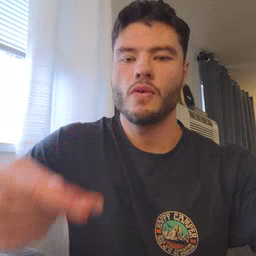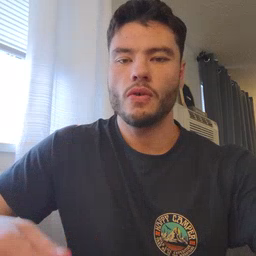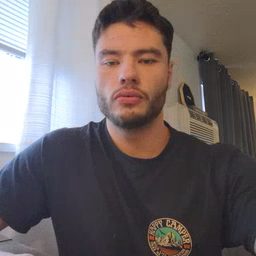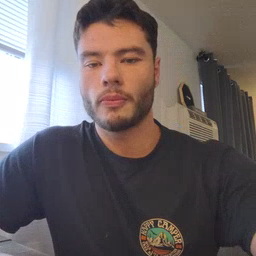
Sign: fall